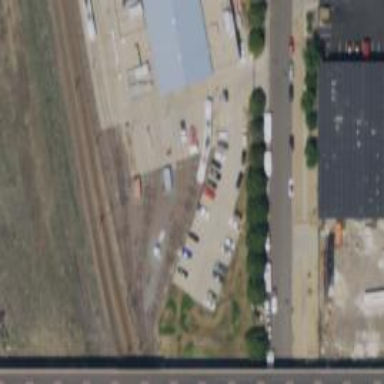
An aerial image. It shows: Light rail yard with electrified contact lines.